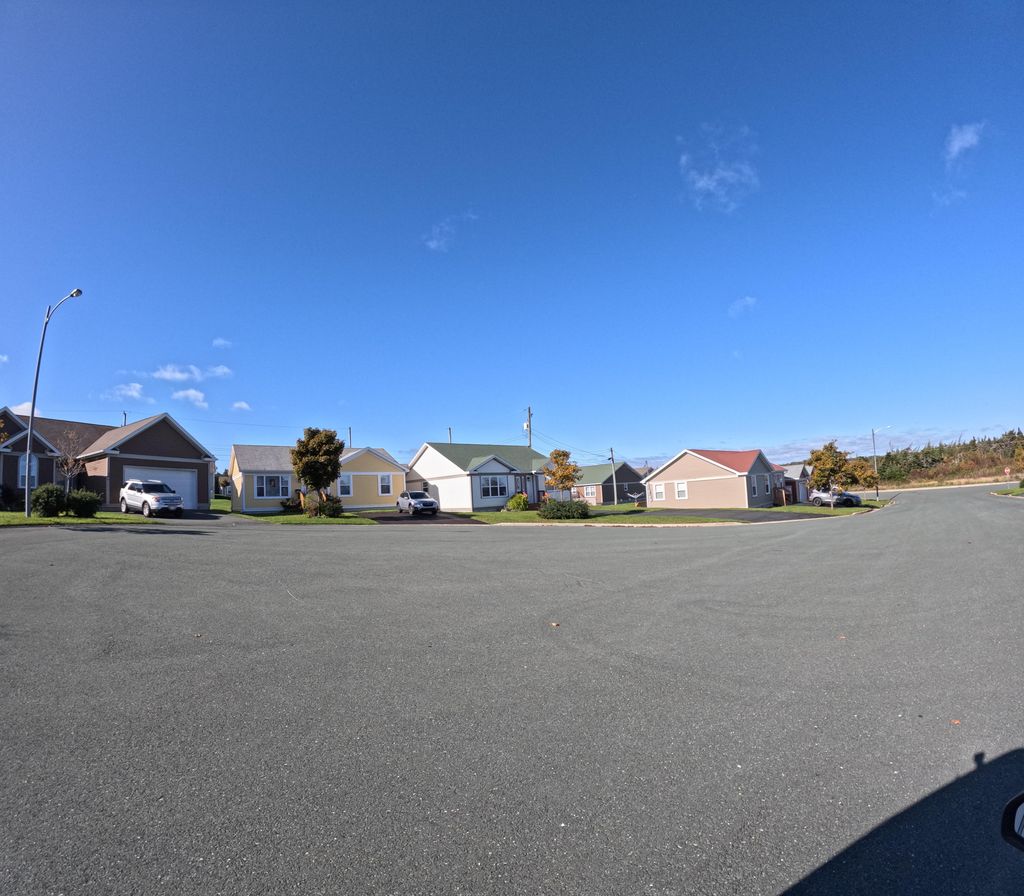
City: st_johns